Current action and preconditions to check: trajectory_clear

Your task: For each precondition in the list above, predict whether it will hold at this action.

Consider the current scene as observed from the mobile robot's camera, and analyze the predicted future states of all dynamic agents (e.g., people, animals, vehicles, or any moving entities) within the NEXT SECOND.

IMPORTANT: Only answer "very likely" if you are absolutely certain—based on strong, clear evidence—that a dynamic agent will violate the precondition in the predicted future state. Do NOT answer "very likely" for unlikely, ambiguous, or low-probability risks.

Ask yourself for each precondition: Is there a high probability, with clear and convincing evidence, that the predicted future states of any dynamic agent will interfere with the predicted future state of the currently executing action within the NEXT SECOND, causing that precondition to fail?

Assess the risk level based on these predictions. Use "likely" or "very likely" if motions create a clear risk of interference.

Use "neutral" or "improbable" if agents are nearby but their predicted paths are clearly diverging or non-conflicting.

Failure Risk Categories: "very improbable", "improbable", "neutral", "likely", "very likely"

Answer Format: Output ONLY the probability_of_failure value from these categories: "very improbable", "improbable", "neutral", "likely", "very likely"

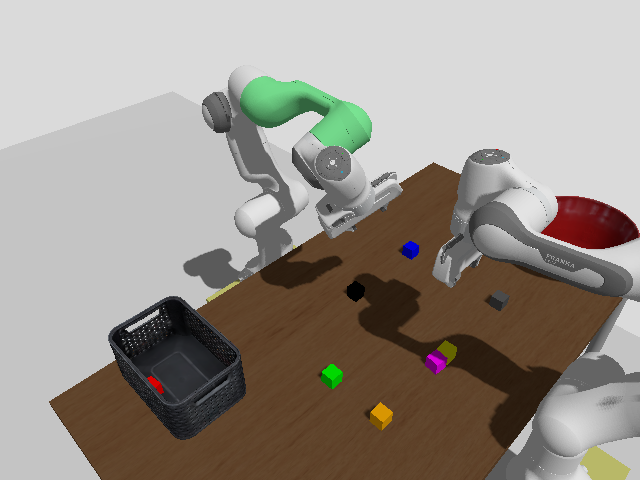

Answer: improbable